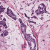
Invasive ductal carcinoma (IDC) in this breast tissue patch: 1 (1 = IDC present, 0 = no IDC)